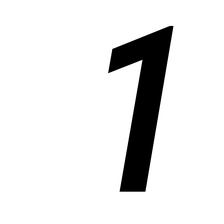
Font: Roboto-Italic_Condensed_Medium_Italic